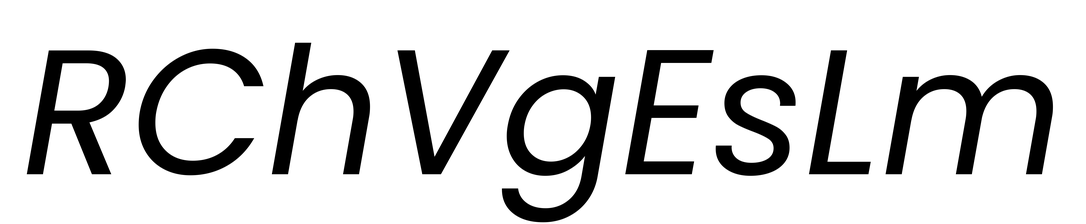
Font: Poppins-Italic